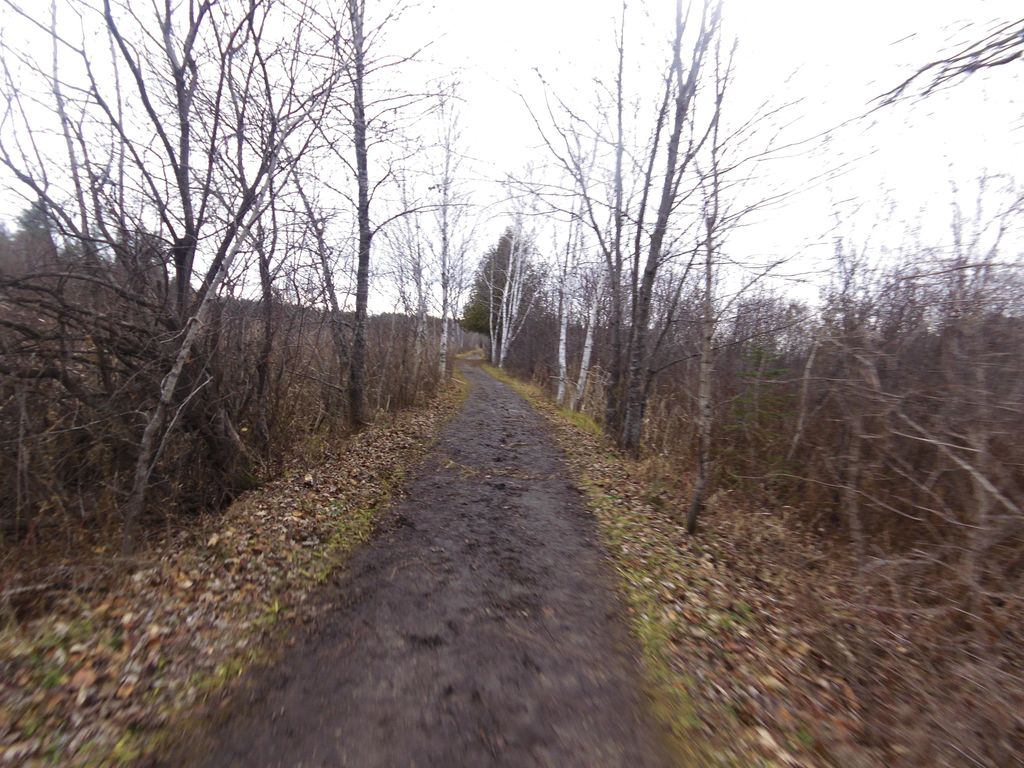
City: ottawa-gatineau